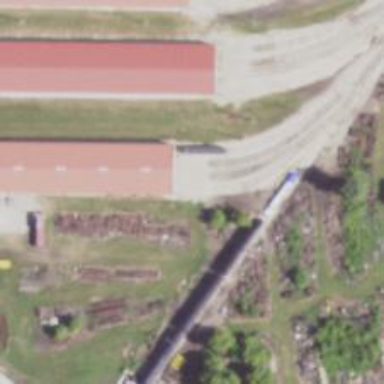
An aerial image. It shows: Preserved railway yard with electrified contact lines. The yard includes building passage tunnel.